Question: I have a dataset created in SSRS using VS 2017. After the initial code created in query builder, I go the text window to add in a COUNT function. As soon as I do this, I start getting a text window with the old code intermittently blinking with the new changes. A warning triangle appears in the top cell of the row selector column that says "Query changed from last execution" once I hover over the triangle. Once this happens, the window will not allow any changes.
This is, no doubt, a bug. I also experienced this in VS 2019. Since I can close out of VS 2017, reboot, re-open the report, the intermittent blinking still occurs. What I have is a corrupted report and have to delete it. I want to avoid having to create and delete projects based on a bug that I cannot find any resolution for.
Does anybody have any experience with this?

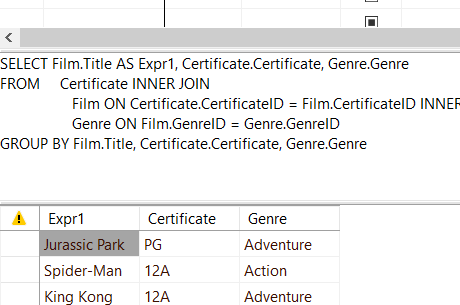
Answer: Faced the same problem.
Was able to fix it by using "Stored procedure" instead of "Text" in Dataset properties window.